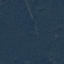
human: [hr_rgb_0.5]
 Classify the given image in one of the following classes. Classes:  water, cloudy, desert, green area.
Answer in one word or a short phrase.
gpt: green area